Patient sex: M
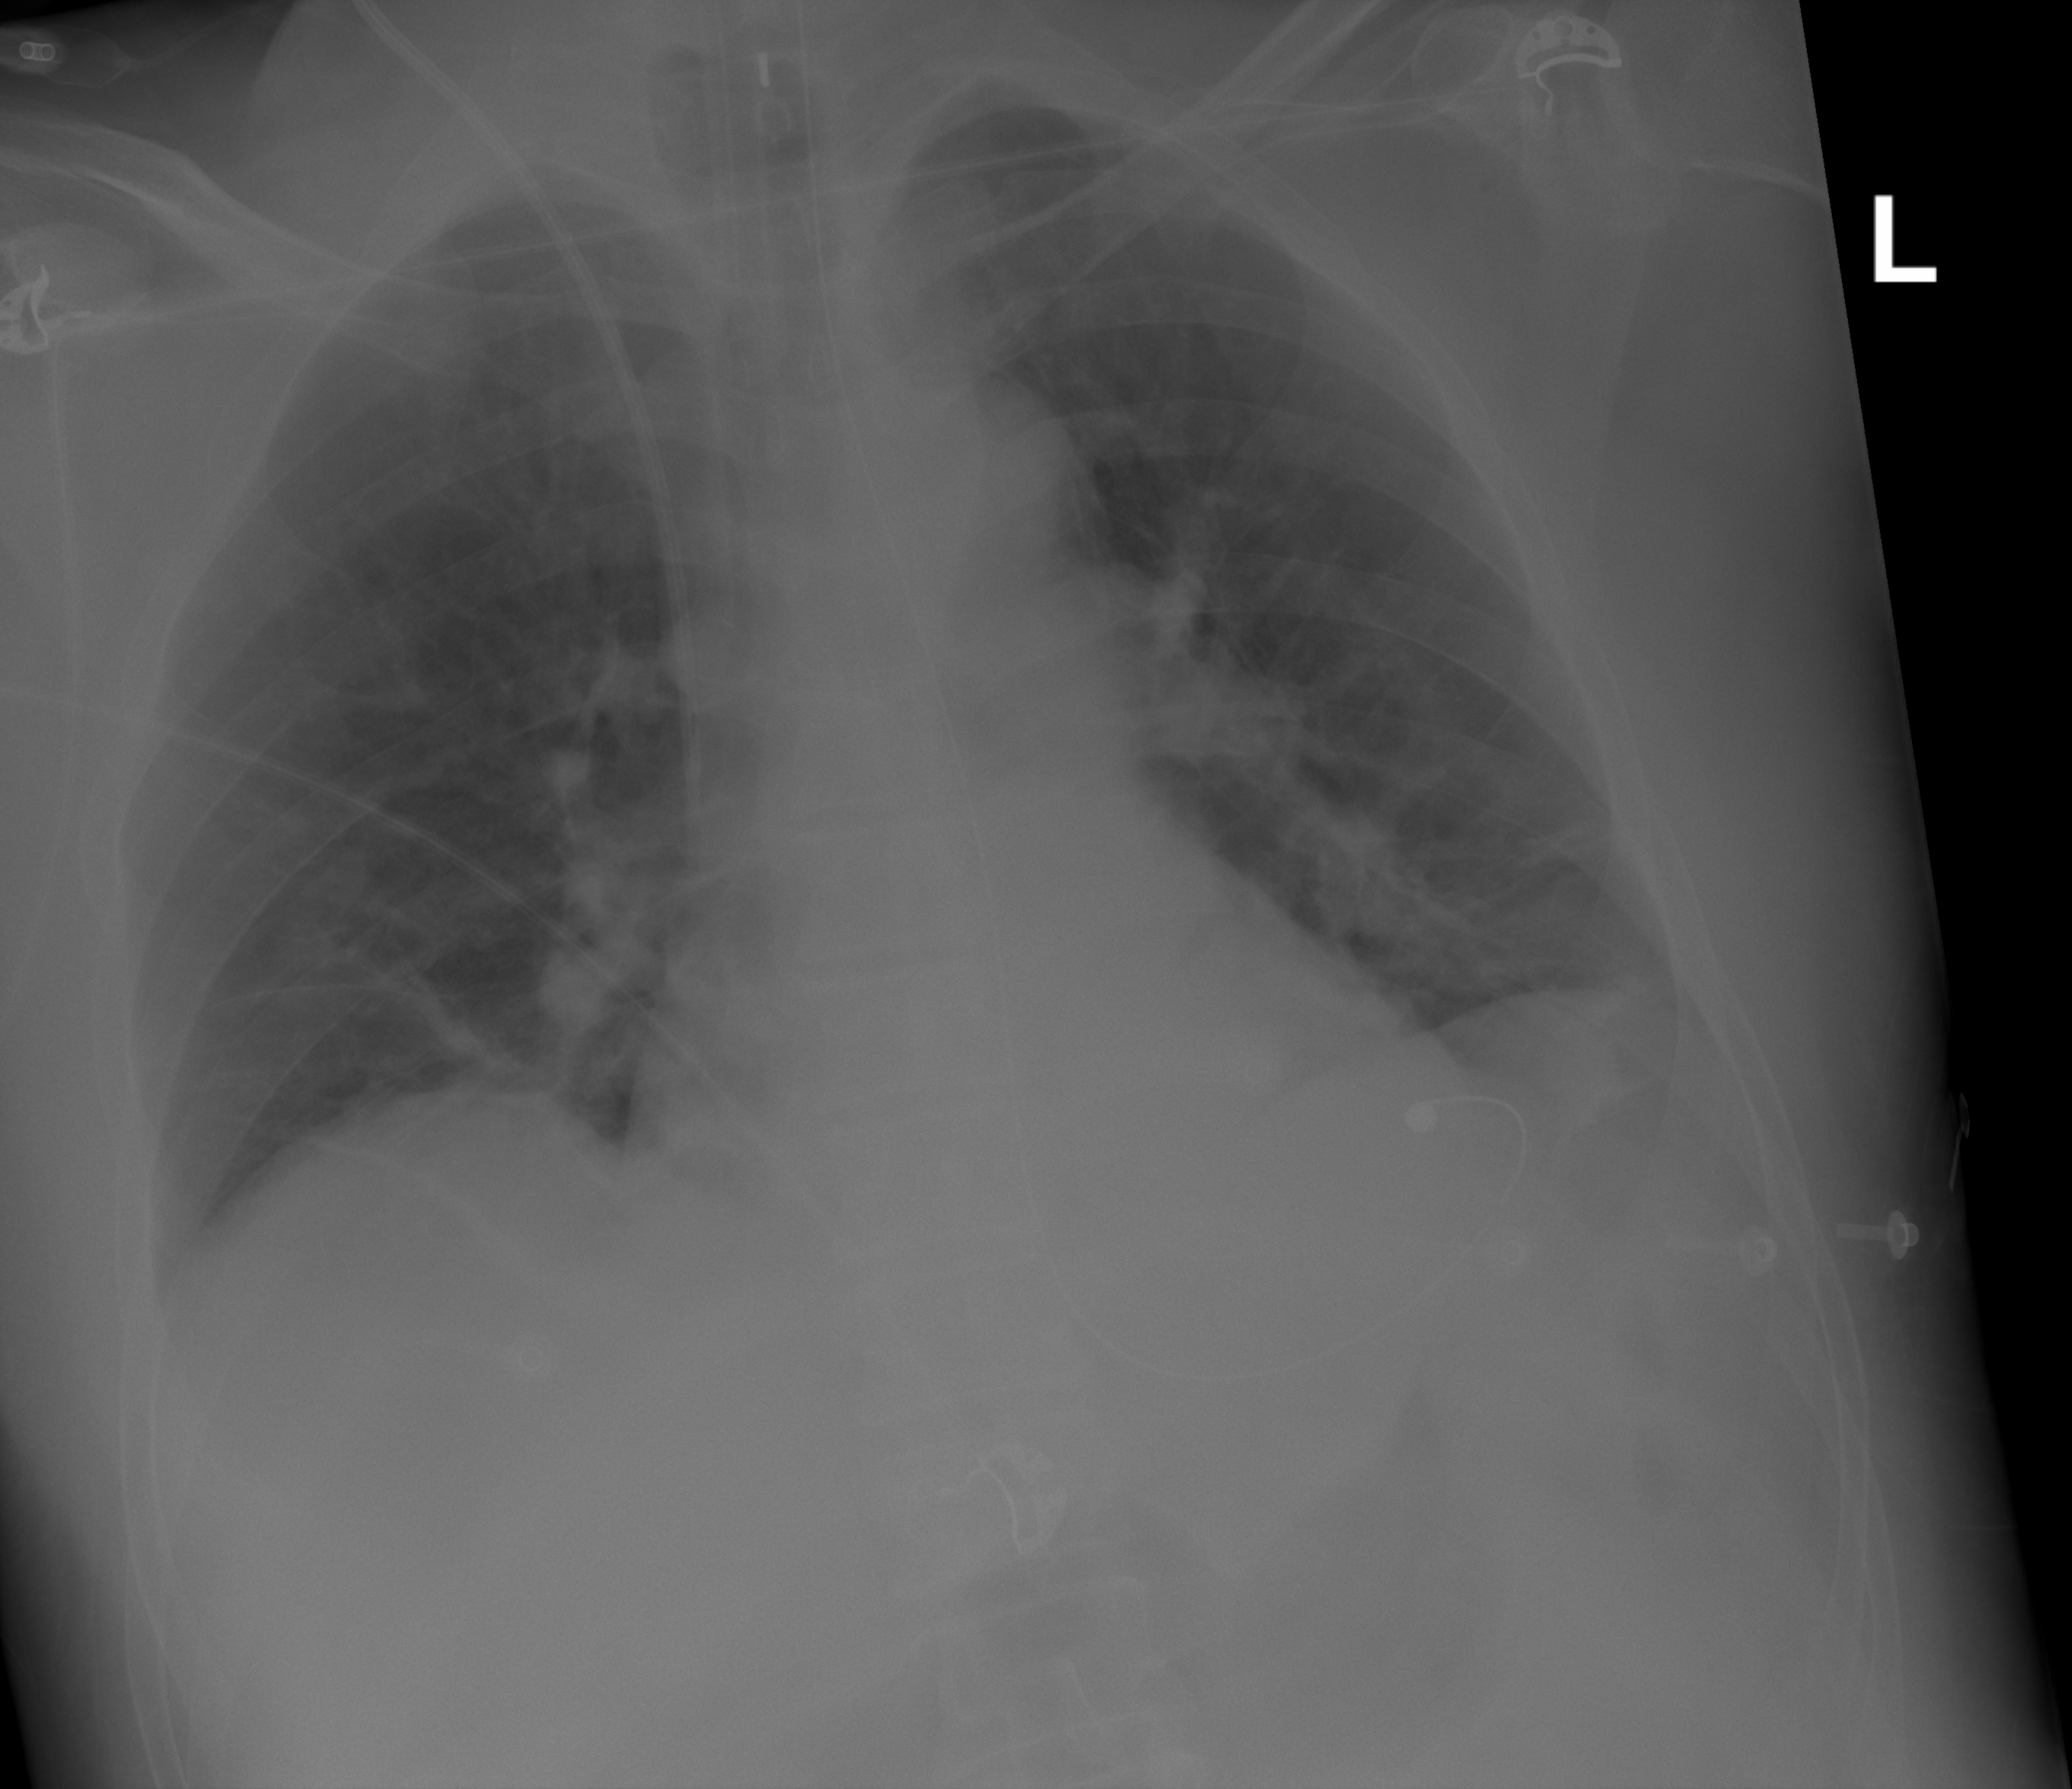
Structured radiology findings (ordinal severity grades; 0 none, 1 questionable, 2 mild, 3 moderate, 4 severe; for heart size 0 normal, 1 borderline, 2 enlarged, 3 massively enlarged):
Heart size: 0
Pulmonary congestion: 0
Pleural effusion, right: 0
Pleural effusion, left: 0
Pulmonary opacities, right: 0
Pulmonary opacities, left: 0
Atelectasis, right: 2
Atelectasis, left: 0